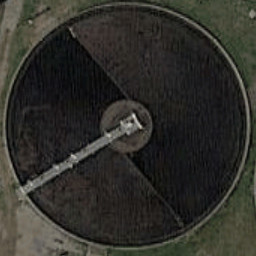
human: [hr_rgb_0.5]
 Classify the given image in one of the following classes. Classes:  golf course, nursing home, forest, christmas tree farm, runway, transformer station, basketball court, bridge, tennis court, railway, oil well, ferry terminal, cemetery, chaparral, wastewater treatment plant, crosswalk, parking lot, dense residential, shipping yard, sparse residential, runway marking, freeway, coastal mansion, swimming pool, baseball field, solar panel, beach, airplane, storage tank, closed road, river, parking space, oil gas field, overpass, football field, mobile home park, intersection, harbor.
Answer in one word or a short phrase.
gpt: wastewater treatment plant